Question: I have entity called 'Item'. It has attribute 'title' and I want it to have collection of subitems (type of 'Item').

One item can have many (sub)items. (sub)item is part of right one item. For example, there is item titled as car. It has subitems titled wheels, engine and cabine. Cabine has subitems seat and steering wheel.
How to model it? Should I set inverse to subitems? If I set no inverse, I'm getting warning. And whether it is inverse or not, it is still many-to-many. No way to set it one-to-many.
How should I think of this problem? I don't have much experience with databases and I think there is also difference between modeling in Core Data and in SQL.
'subitems''subitem'
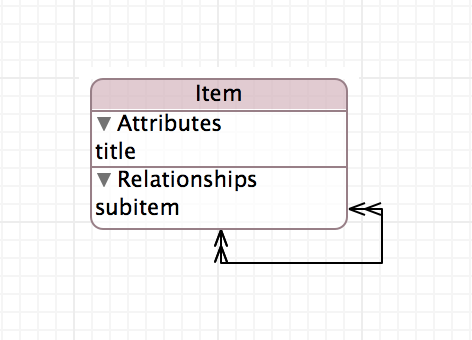
Answer: I've added relationship as inverse to . is type with 'nullify' delete rule and is type with 'cascade' delete rule. Seems to be the most perfect solution for my case. As bonus I don't have to write my own '- addSubitem:' method (as it is not generated for Swift) because it is automatically added if I set item's .